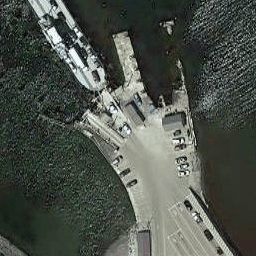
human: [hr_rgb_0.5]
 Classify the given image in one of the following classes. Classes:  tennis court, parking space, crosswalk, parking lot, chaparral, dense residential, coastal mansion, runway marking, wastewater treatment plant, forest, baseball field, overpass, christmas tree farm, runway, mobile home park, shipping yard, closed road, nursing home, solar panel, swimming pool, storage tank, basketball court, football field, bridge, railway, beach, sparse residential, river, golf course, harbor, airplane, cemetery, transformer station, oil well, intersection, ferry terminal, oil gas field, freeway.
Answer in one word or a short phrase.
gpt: ferry terminal